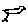
Label: bird